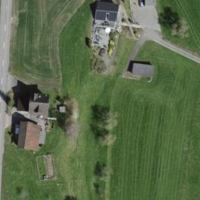
EUNIS habitat code: 52
Species observed at this site:
Geranium molle
Taxus baccata